Interaction volume radius: 5 \u00c5
Interaction volume height: 50 \u00c5
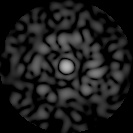
Disorder parameter: 0.82